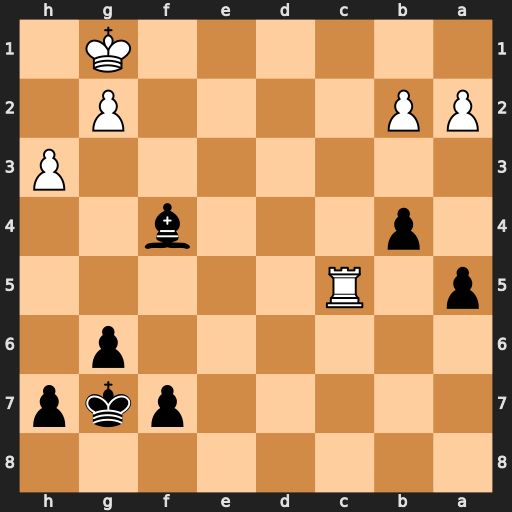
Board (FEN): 8/5pkp/6p1/p1R5/1p3b2/7P/PP4P1/6K1
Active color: b
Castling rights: -
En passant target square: -
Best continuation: Be3+ Kf1 Bxc5